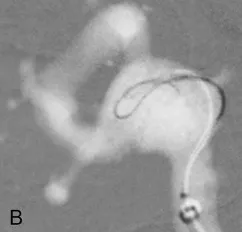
Key steps of the PED rescue maneuver. A microwire loop is formed in the tip.
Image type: radiology (ct)